Chest X-ray:
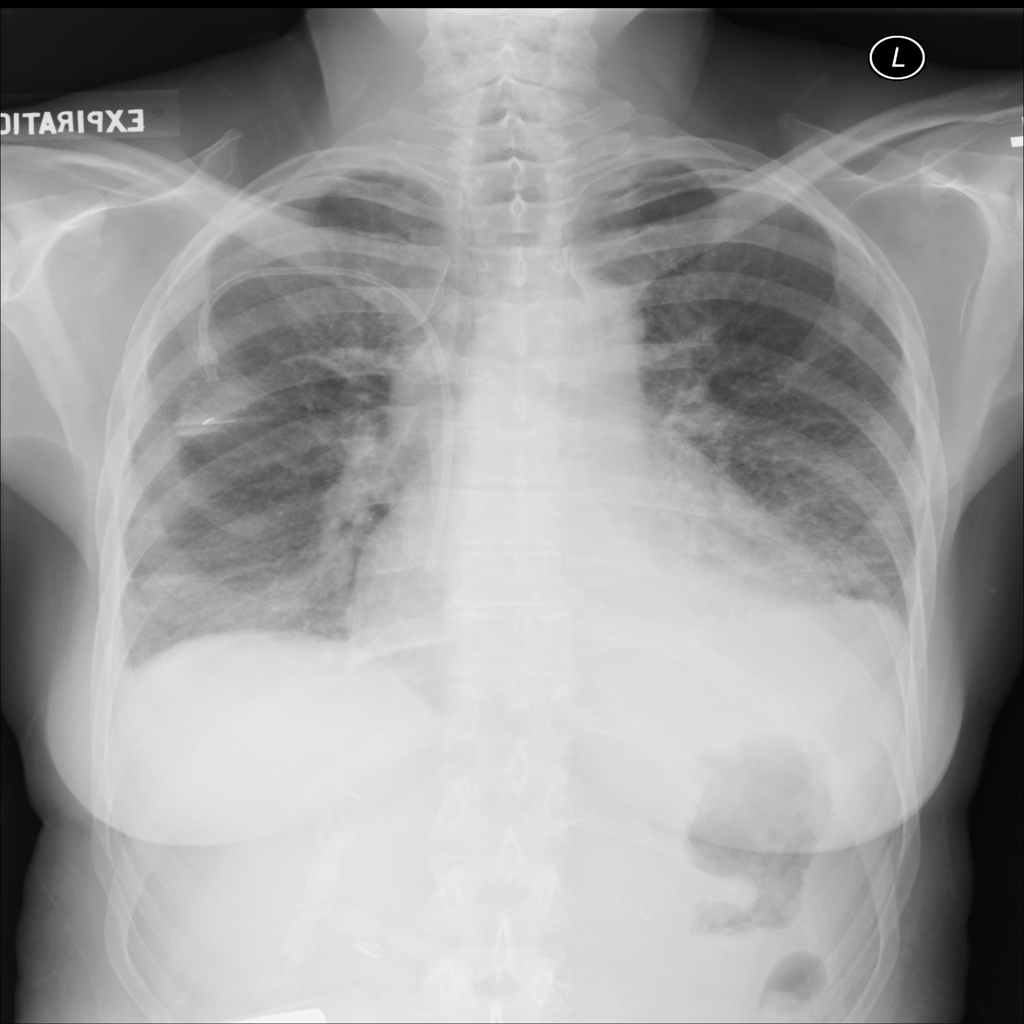
Findings: Consolidation, Effusion
No abnormal finding: no